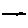
Label: line